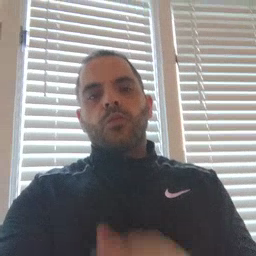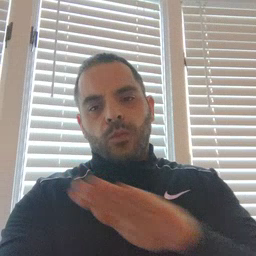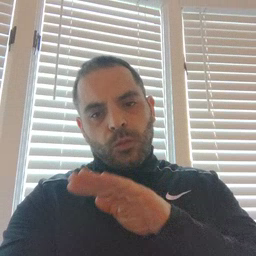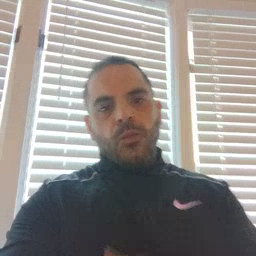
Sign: clean